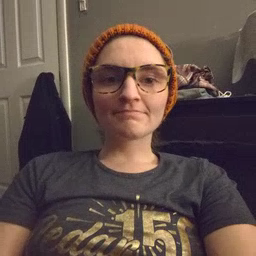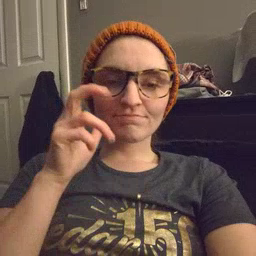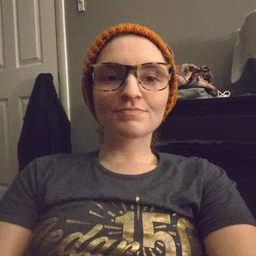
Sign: hear